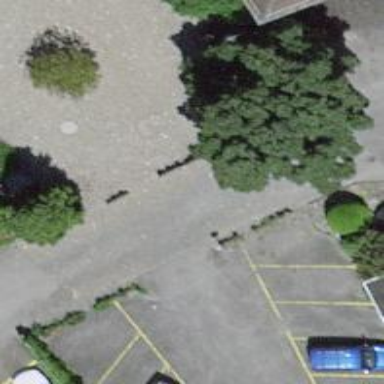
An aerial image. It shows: Bollard.